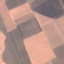
Land use / land cover: AnnualCrop